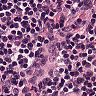
Metastatic tissue present: no